Question: I have html (locally) file that looks like this:

Would be someone so kind and show me how to approach this, scraping few lines given this kind of layout?
This is one of many unsuccessful trials:
'''
library(XML)
example.html <- scan(file=file.choose(),what="character")
parse.html <- htmlTreeParse(example.html, useInternalNodes = TRUE)
xpath.val <- xpathApply(parse.html, '//div', xmlValue)
g.val <- gsub('\s', '', xpath.val)
'''
If someone would be interested to see the html file itself is <URL>
EDIT: Of course I don't expect anyone to solve this whole issue. I would be happy with any thought as to where to look.
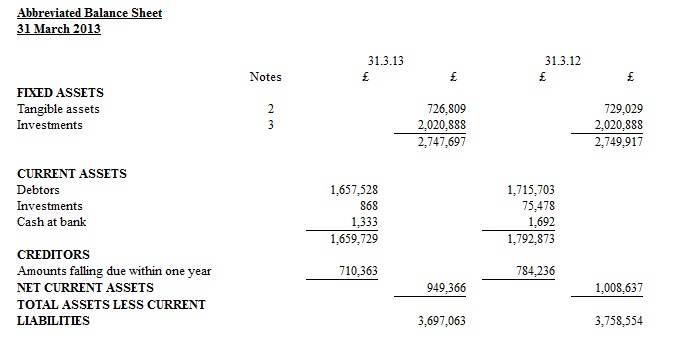
Answer: Okay, this doesn't get you quite all the way there, but maybe this helps
'''
library(XML)
library(stringr)
namespaces=c(xmlns="http://www.xbrl.org/2008/inlineXBRL")
parse.html <- htmlTreeParse("~/Downloads/html1.html", useInternalNodes=TRUE)
tt <- xpathApply(parse.html, '//tr[@class="iris_table_row"]', namespaces=namespaces)
foo <- function(x){
vals <- sapply(xmlChildren(x), xmlValue)
str_trim(vals[names(vals) %in% "td" & sapply(vals, nchar)>0], "both")
}
rows <- lapply(tt, foo)
rows[170:175]
[[1]]
td
"%"
[[2]]
td td
"Class of shares:" "holding"
[[3]]
td td
"Ordinary" "100.00"
[[4]]
td td
"Page 5" "continued..."
[[5]]
td
"Whitton Park Estates Limited (Registered number: <PHONE>)"
[[6]]
td
"Notes to the Abbreviated Accounts - continued"
'''